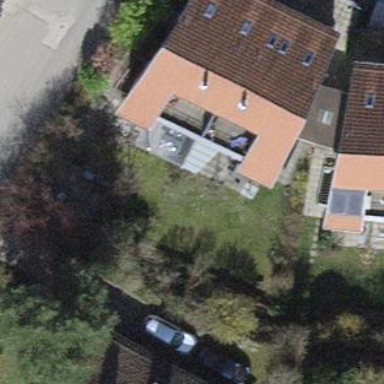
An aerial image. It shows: Semidetached house with gabled roof made of roof tiles. The roof is oriented across the building.